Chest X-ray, PA view. Patient: 60 years old, sex M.
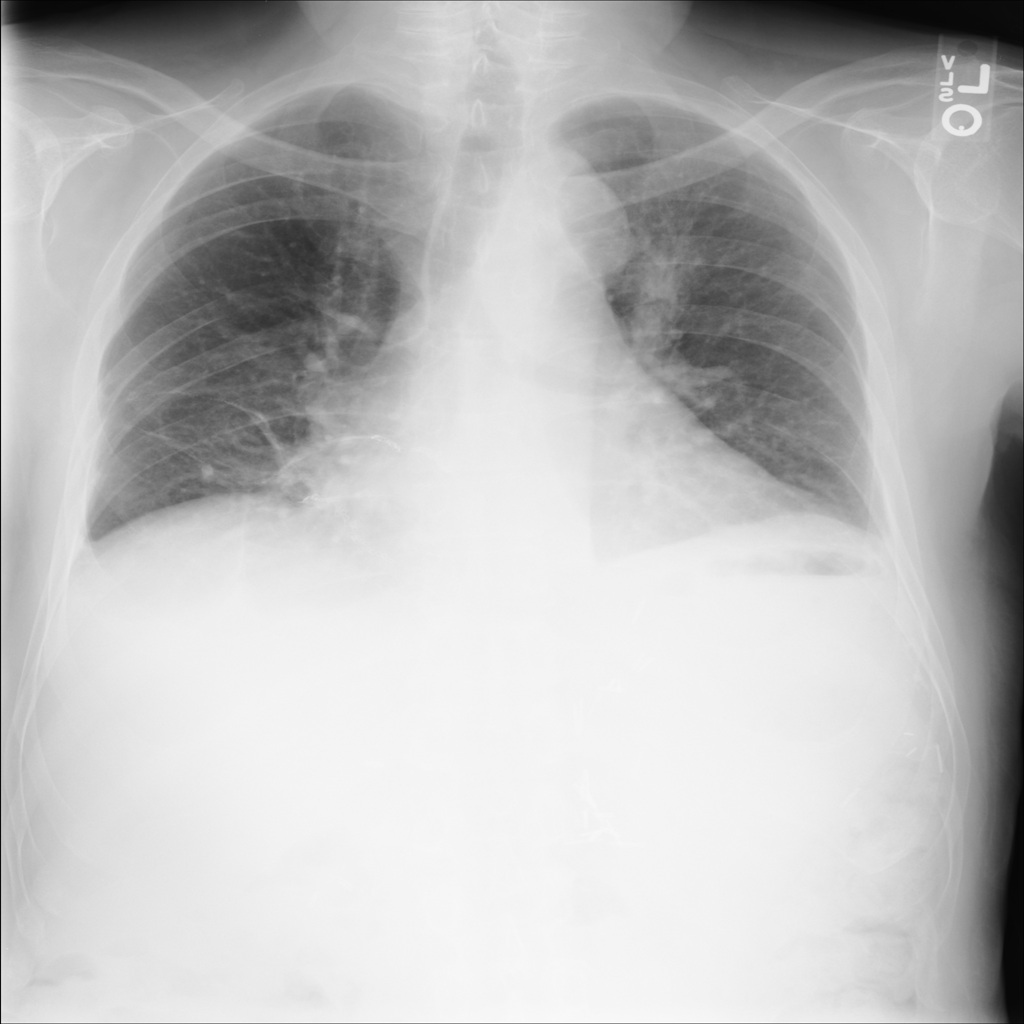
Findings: Atelectasis, Effusion, Mass